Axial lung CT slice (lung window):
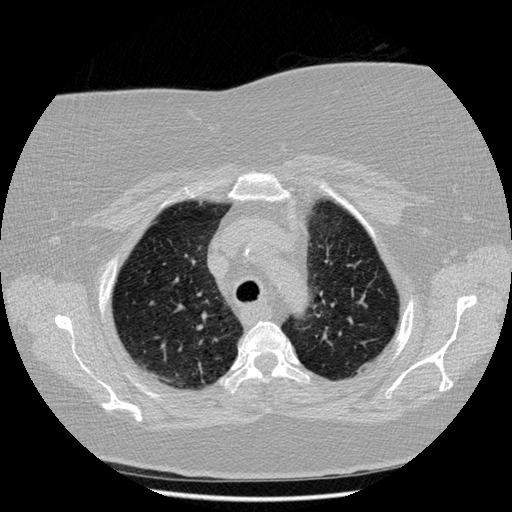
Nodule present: no